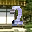
Label: 2